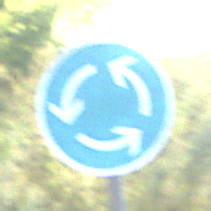
Verkehrszeichen: Kreisverkehr
Umgebung: Outdoor, RoadRail
Tageszeit: MorningAfternoon
Wetter: Clear
Licht: Natural
Jahreszeit: NotSpecified
Kontrast: HighContrast